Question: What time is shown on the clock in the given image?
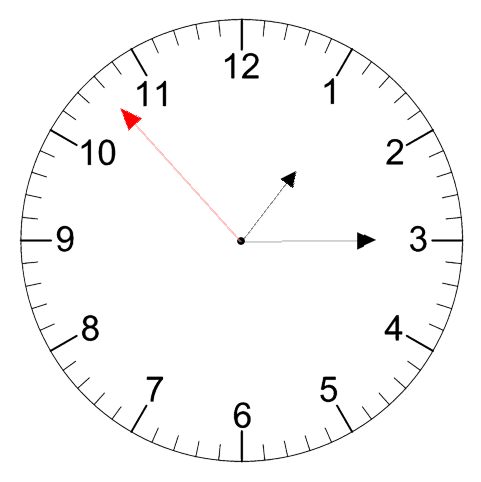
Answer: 01:14:53